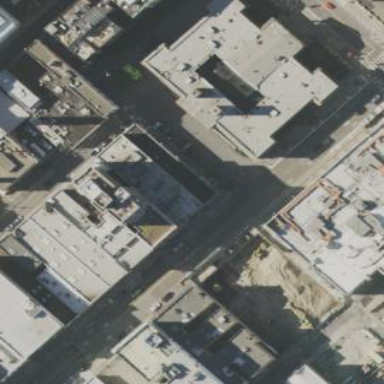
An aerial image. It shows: Building.